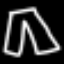
Label: pants